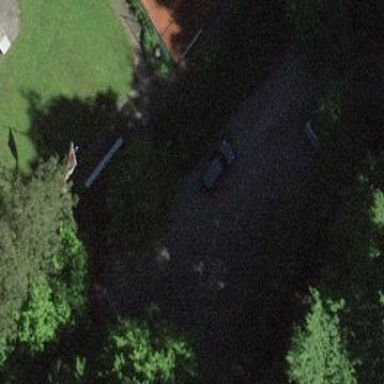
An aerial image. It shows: Parking area with surface.